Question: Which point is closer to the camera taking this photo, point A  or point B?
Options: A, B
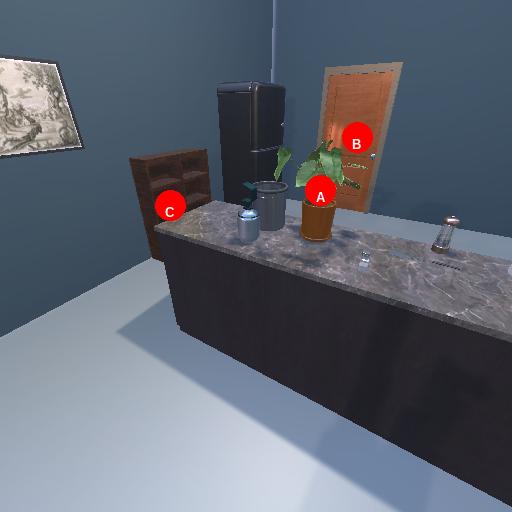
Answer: A